Question: I am loading 'http://www.google.com' url in the the WebView.
But, even though I am loading it from the device/simulator, the content of the webview is not getting adjusted based on the device dimensions.

If you see, Google page is not getting set properly according to the dimensions of the WebVie. But, if I open the same url in the simulator browser with same dimensions, then its loading properly with scaling etc.
How to make a webview load properly on a WebView in Android?
Here is the XML of the WebView Layout
'<WebView android:id="@+id/webView1" android:layout_width="300dp" android:layout_height="300dp" android:layout_alignParentBottom="true" android:layout_below="@+id/button1" android:layout_centerHorizontal="true" />'
MainActivity.java file
'WebView web_view =(WebView)findViewById(R.id.webView1); web_view.getSettings().setLoadWithOverviewMode(true); web_view.getSettings().setUseWideViewPort(true); web_view.loadUrl("google.com";);'
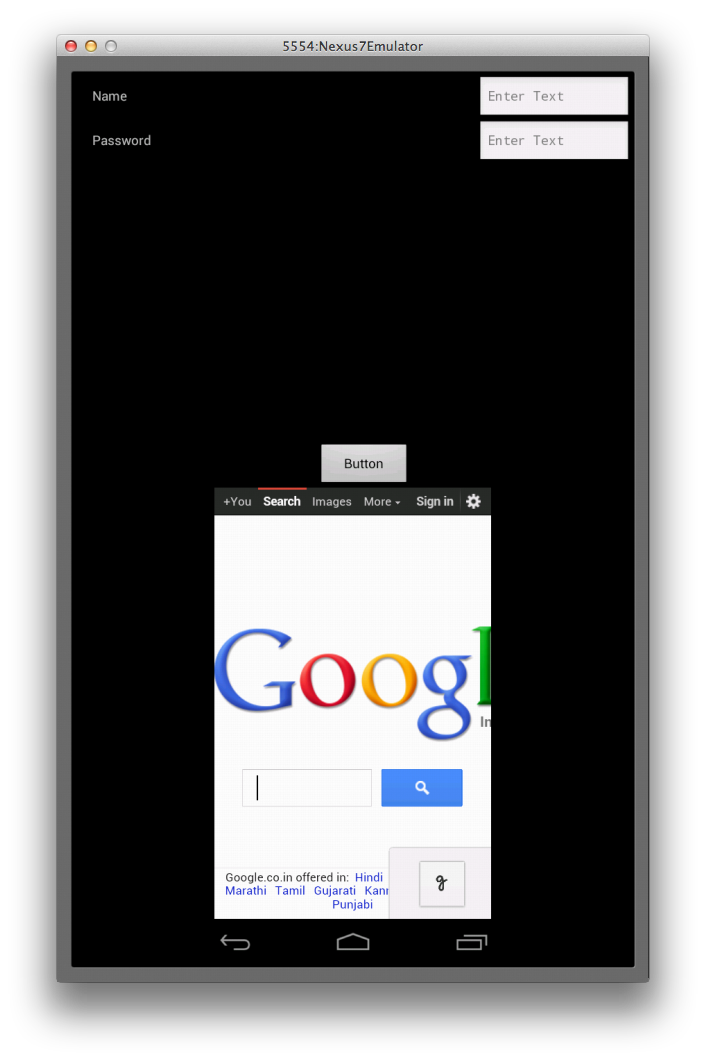
Answer: You need to change the user-agent to make it not load mobile sites.
---
Try this
'''
<WebView android:id="@+id/webView1" android:layout_width="fill_parent"
android:layout_height="fill_parent" android:layout_alignParentBottom="true"
android:layout_below="@+id/button1" android:layout_centerHorizontal="true" />
'''